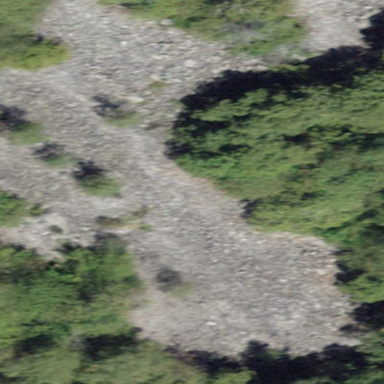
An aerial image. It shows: Natural scree.